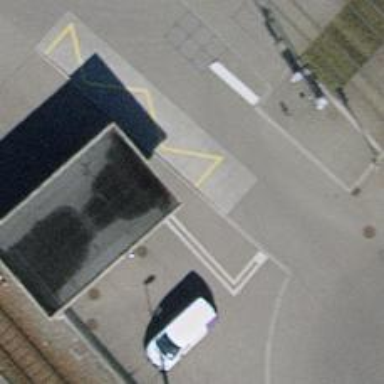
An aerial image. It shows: Platform for public transport with shelter.